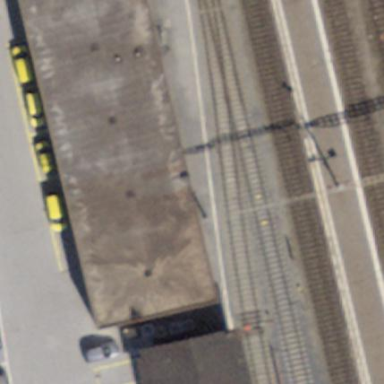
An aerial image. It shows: Post depot building.